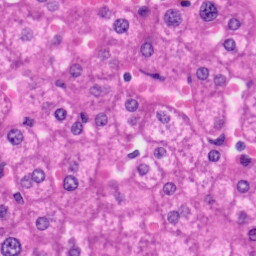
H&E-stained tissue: Liver